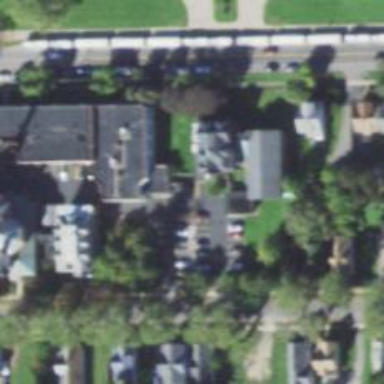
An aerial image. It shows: School.